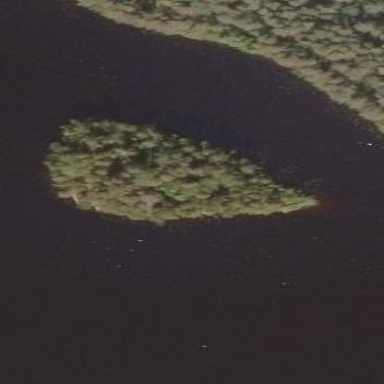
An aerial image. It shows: Island covered with forest.